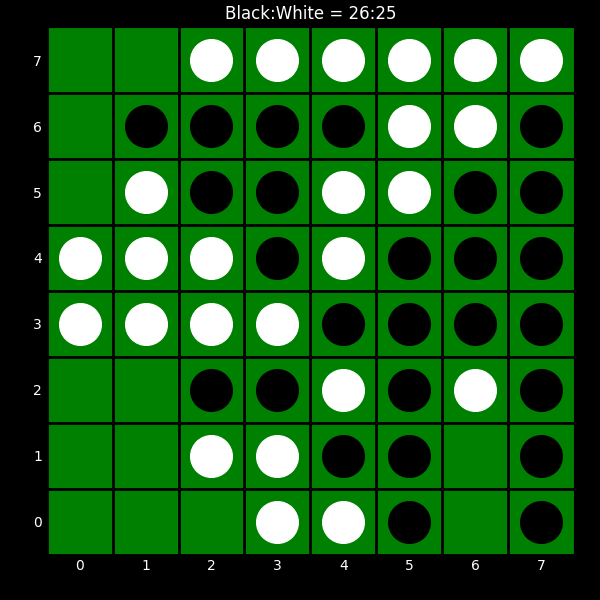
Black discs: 26
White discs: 25